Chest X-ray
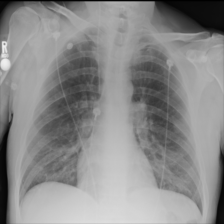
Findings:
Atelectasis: negative
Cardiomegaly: negative
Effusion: negative
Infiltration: negative
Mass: negative
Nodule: negative
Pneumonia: negative
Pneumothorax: negative
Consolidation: negative
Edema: negative
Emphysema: negative
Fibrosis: negative
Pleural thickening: negative
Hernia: negative